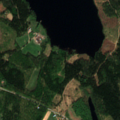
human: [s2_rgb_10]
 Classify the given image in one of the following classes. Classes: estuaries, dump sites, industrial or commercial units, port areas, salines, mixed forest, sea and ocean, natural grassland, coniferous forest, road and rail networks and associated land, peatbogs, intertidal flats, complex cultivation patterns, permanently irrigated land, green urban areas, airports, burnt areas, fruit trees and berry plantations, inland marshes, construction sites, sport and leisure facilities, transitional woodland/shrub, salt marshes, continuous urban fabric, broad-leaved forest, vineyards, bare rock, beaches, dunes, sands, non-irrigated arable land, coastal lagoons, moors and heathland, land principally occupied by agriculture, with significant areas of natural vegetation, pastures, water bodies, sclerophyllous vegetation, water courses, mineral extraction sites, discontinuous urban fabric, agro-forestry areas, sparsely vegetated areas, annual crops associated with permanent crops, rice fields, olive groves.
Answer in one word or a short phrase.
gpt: land principally occupied by agriculture, with significant areas of natural vegetation, coniferous forest, mixed forest, water bodies